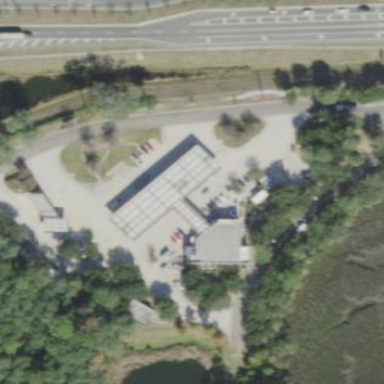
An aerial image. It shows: Fuel station.